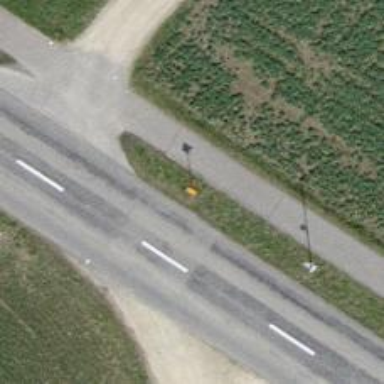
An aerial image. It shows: Aerial marker.